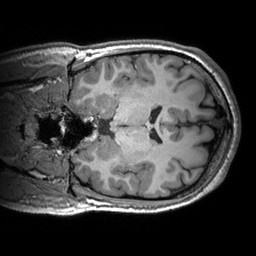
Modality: T1w
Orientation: coronal
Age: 27
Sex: male
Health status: healthy
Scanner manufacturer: siemens
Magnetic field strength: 3 T
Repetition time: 2.53 s
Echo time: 0.00288 s